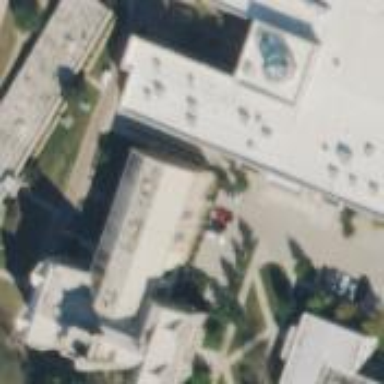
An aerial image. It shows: University building.